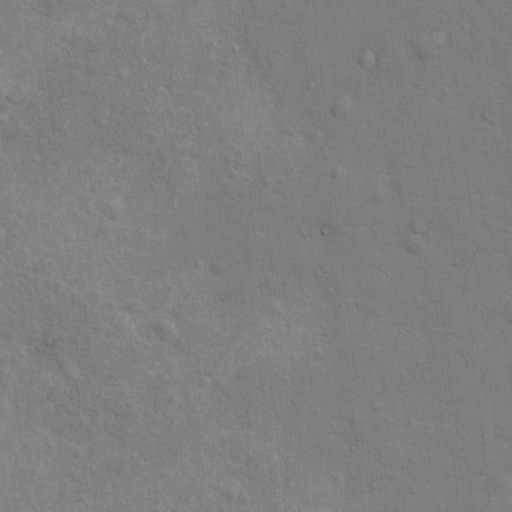
Classes present: Background